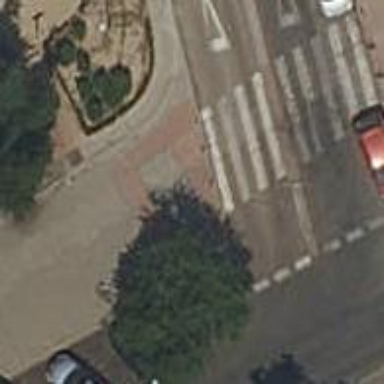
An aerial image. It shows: Uncontrolled road crossing.